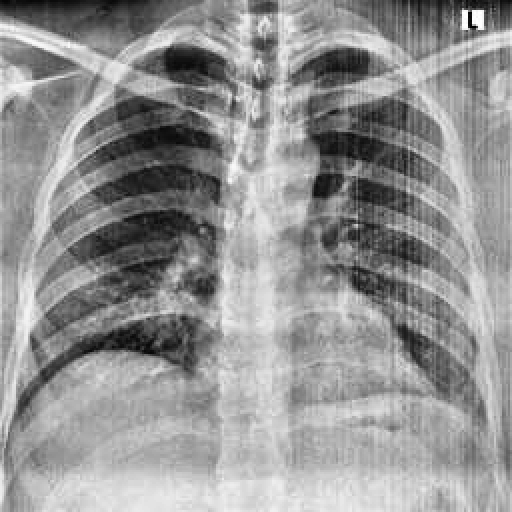
Finding: NORMAL